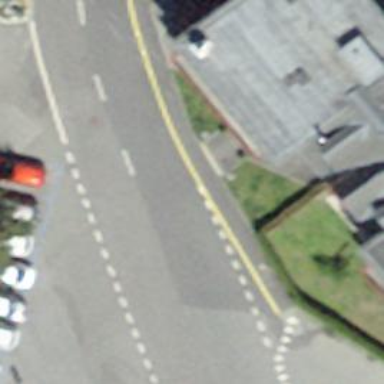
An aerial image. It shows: Marked road crossing.